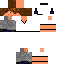
A female human skin with medium skin, wearing brown long hair dressed in a blue tshirt and brown pants, featuring a closed mouth.